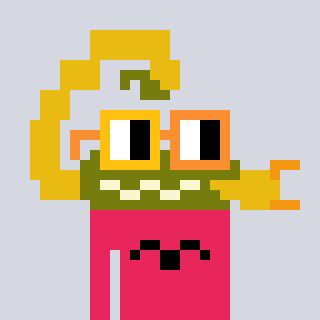
a pixel art character with square yellow and orange glasses, a scorpion-shaped head and a redpinkish-colored body on a cool background